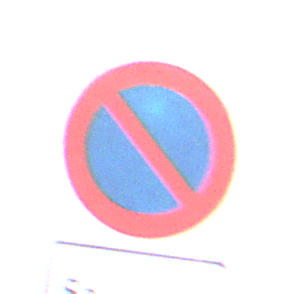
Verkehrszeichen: EingeschraenktesHalteverbot
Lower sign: ZeitangabenMitBeschraenkungAufWochentage8
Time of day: Midday
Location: Outdoor (RoadRail)
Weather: Overcast
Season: NotSpecified
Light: Natural